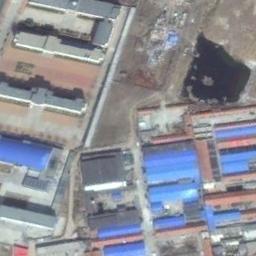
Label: industrial_area